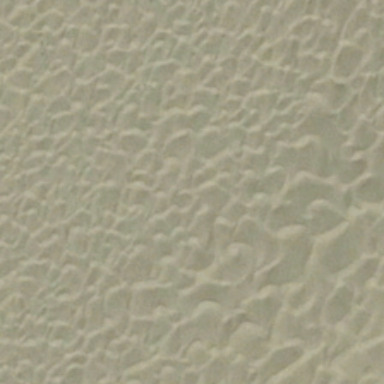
A piece of sand in the desert is like fish scale .